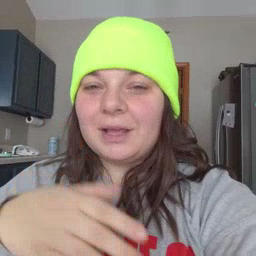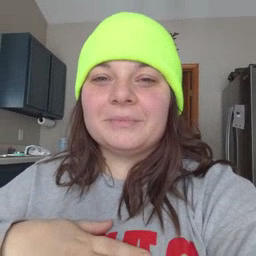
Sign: will